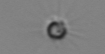
Label: Calciopappus